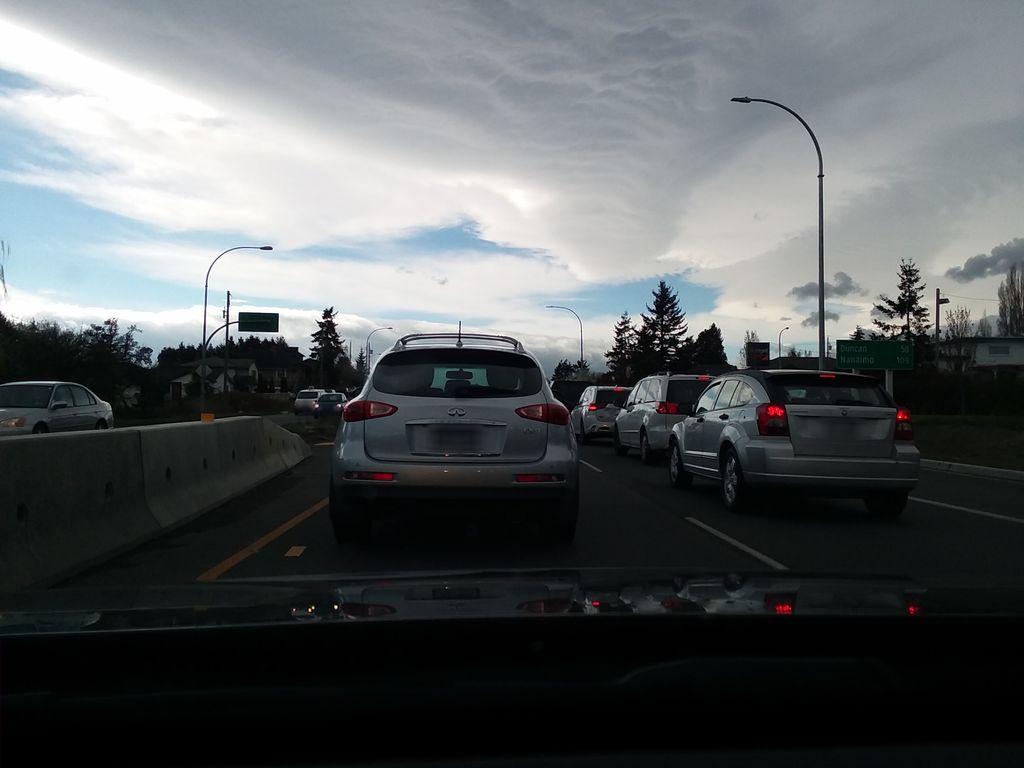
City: victoria